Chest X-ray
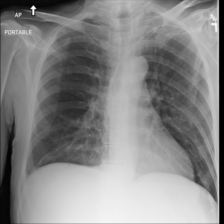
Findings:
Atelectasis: negative
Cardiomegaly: negative
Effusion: negative
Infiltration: negative
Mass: negative
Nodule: negative
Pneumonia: negative
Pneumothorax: negative
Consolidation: negative
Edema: negative
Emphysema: negative
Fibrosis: negative
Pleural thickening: negative
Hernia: negative